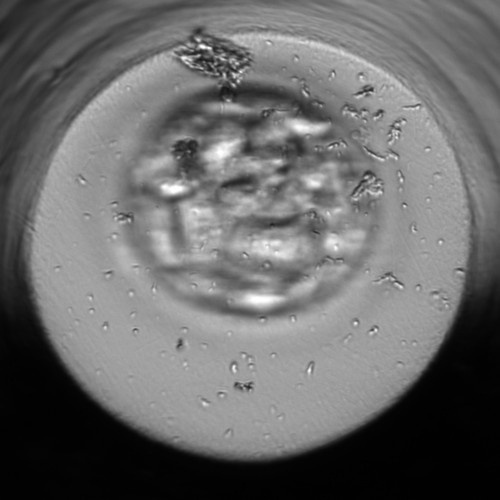
Embryo quality: poor